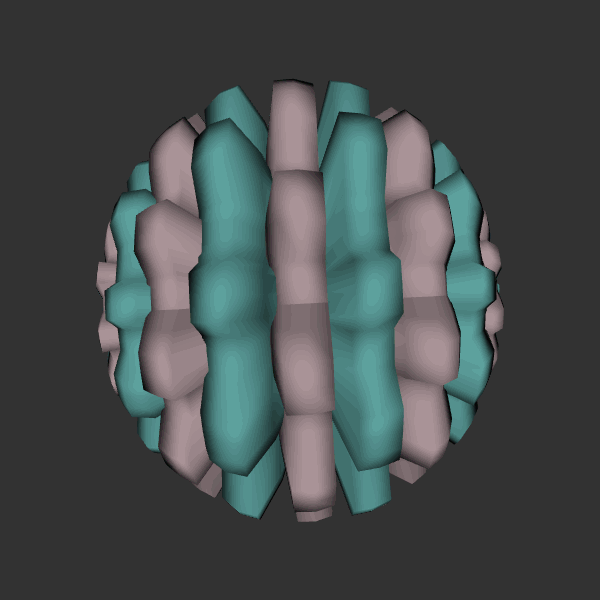
Background: dark